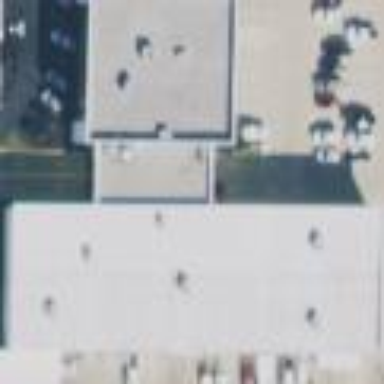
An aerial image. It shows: Building housing car shop.